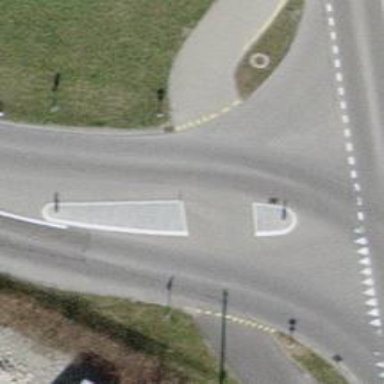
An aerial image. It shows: Unmarked crossing with pedestrian island.